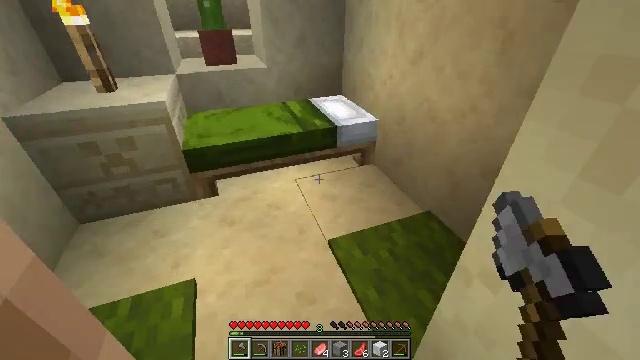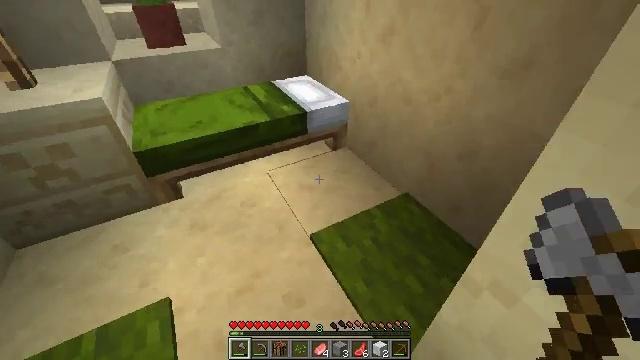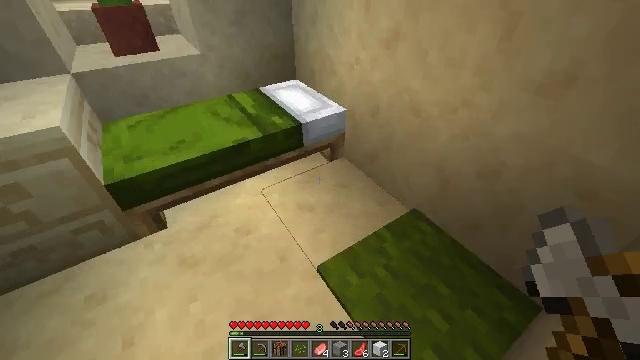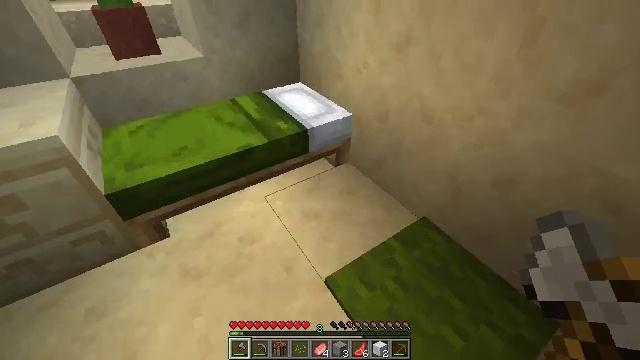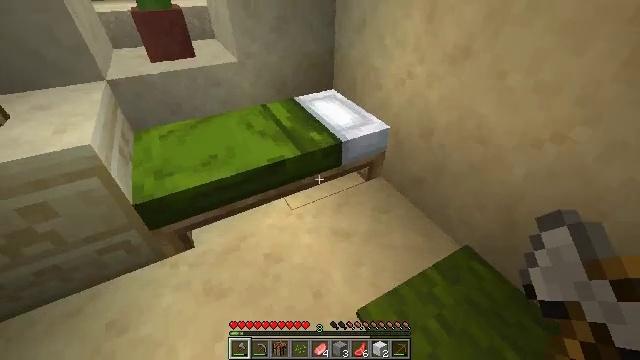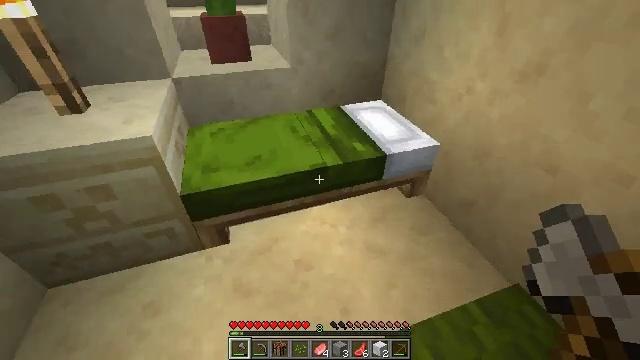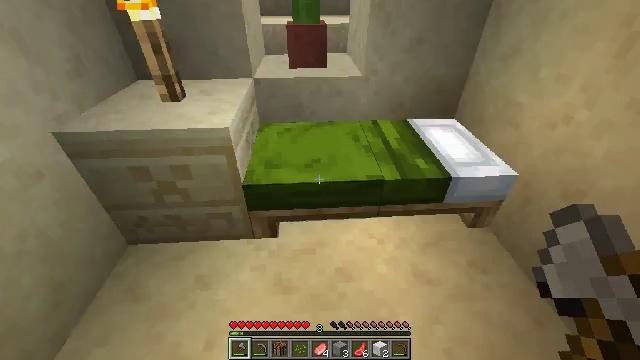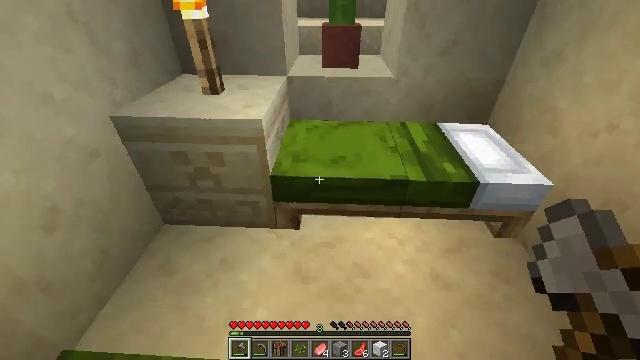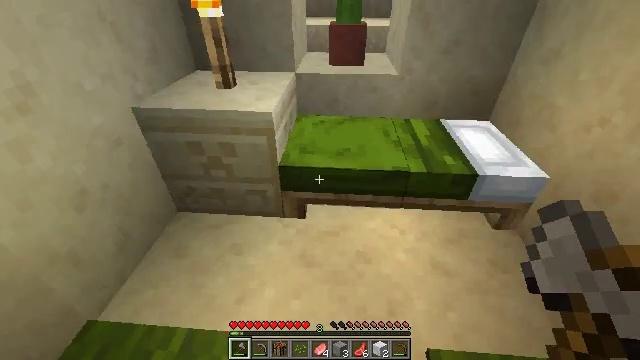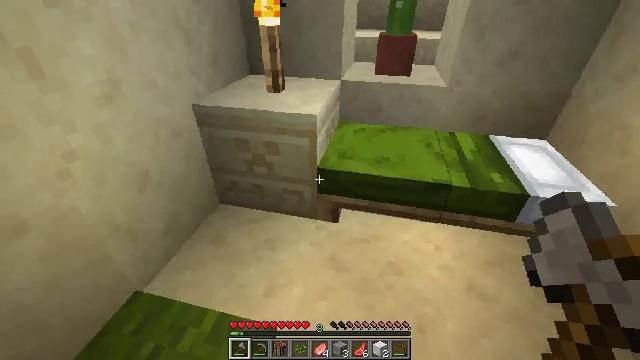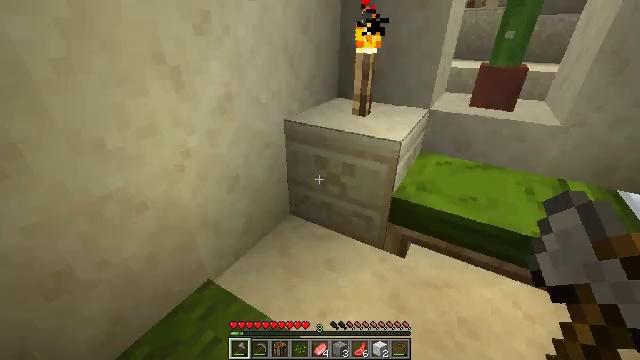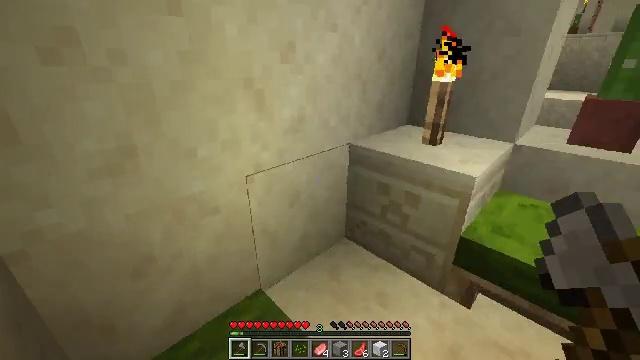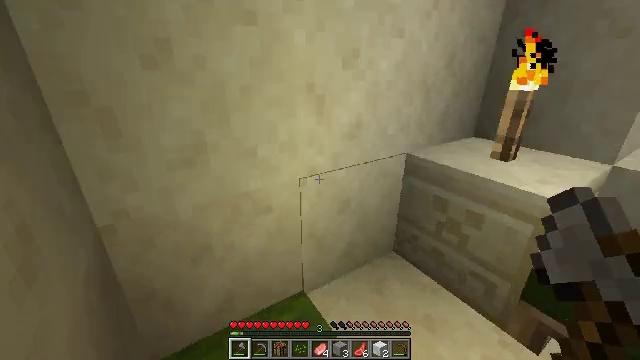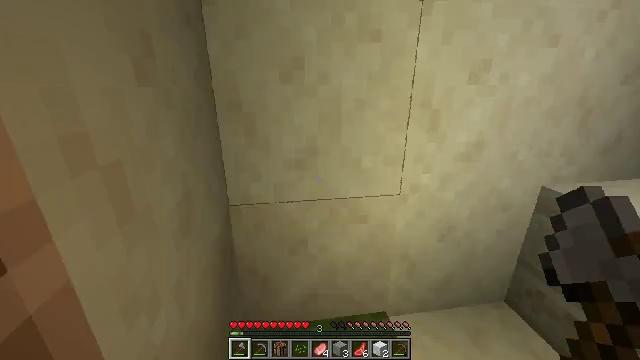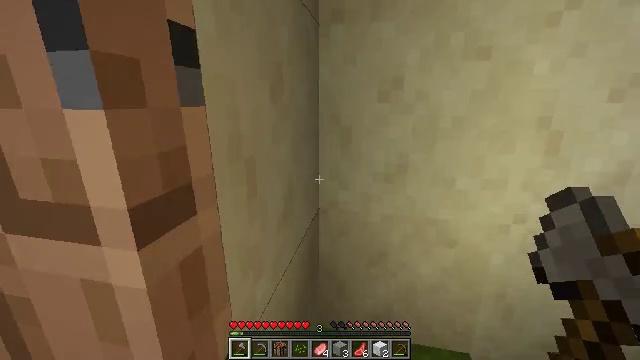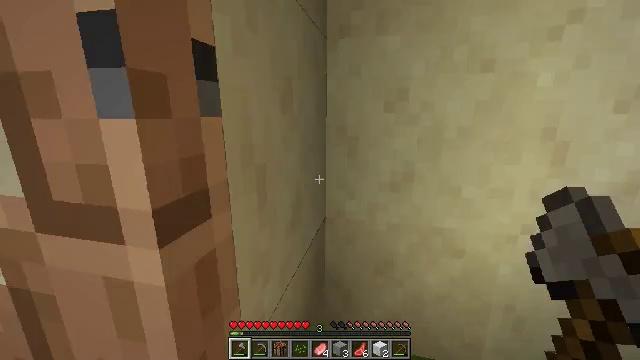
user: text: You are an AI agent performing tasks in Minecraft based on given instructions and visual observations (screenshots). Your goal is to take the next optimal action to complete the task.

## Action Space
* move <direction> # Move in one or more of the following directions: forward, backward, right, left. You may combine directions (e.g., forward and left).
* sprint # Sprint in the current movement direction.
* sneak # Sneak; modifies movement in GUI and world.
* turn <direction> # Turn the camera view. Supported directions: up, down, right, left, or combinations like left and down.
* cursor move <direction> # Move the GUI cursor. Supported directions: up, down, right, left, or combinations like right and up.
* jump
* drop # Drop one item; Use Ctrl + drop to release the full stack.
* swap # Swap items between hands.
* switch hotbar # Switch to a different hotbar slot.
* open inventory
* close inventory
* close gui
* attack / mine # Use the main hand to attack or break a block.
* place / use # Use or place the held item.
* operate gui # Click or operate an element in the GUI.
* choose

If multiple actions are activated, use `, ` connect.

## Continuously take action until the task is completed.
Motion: motion action
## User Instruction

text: Attack the ground to gather sand.
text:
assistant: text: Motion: move forward and move left, turn right and down
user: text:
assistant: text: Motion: move forward and move left, turn right and down
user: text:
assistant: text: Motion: move forward and move left
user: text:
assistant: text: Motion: turn left
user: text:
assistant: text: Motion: turn left and up
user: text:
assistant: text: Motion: move back, turn left and up
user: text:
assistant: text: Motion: move back, turn left
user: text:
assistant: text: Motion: move back, turn left
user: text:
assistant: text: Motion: move back and move left, turn left and up
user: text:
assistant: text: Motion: move back and move left, turn left and up
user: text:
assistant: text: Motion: move back and move left, turn left and up
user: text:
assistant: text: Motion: move back and move left, turn left and up
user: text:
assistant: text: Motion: move back and move left, turn left and up
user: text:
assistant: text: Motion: move left, turn left and up
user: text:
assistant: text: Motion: move left, turn left and up
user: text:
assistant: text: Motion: move forward and move left
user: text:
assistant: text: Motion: move forward and move left
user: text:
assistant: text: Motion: move forward and move left
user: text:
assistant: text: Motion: move left
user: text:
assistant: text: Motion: move forward and move left, turn left
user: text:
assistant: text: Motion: move forward and move left, turn left
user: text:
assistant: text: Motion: move forward and move left, turn left and up
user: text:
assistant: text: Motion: move forward and move left, turn left and up
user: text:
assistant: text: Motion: move forward and move left, turn right and up
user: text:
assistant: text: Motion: move forward and move left, turn right
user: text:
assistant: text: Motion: move forward and move left, turn right and down
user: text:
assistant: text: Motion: move forward and move left, turn right and down
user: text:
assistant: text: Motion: move forward and move left, turn right and down
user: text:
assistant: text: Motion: turn right
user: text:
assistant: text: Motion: move forward